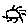
Label: sun